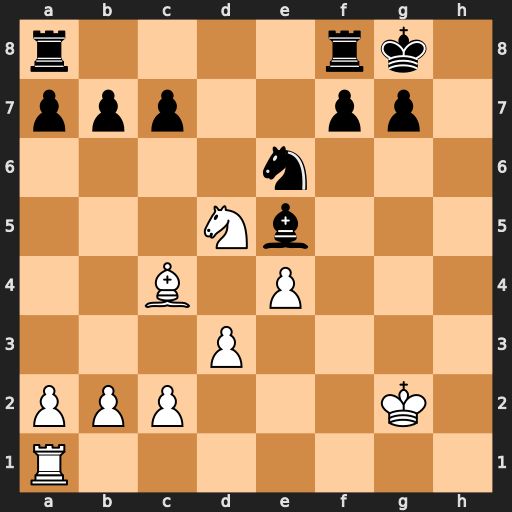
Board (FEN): r4rk1/ppp2pp1/4n3/3Nb3/2B1P3/3P4/PPP3K1/R7
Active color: w
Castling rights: -
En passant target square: -
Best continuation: Ne7+ Kh7 Rh1+ Bh2 Rxh2#